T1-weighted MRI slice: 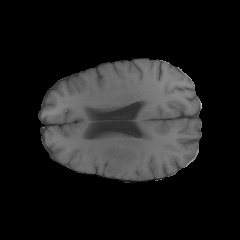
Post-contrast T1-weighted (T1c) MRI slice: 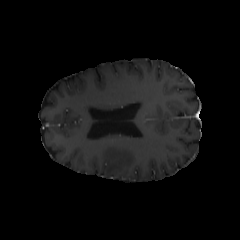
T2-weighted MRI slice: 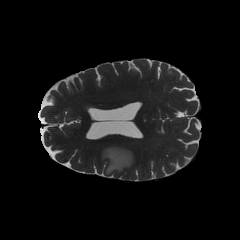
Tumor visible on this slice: yes